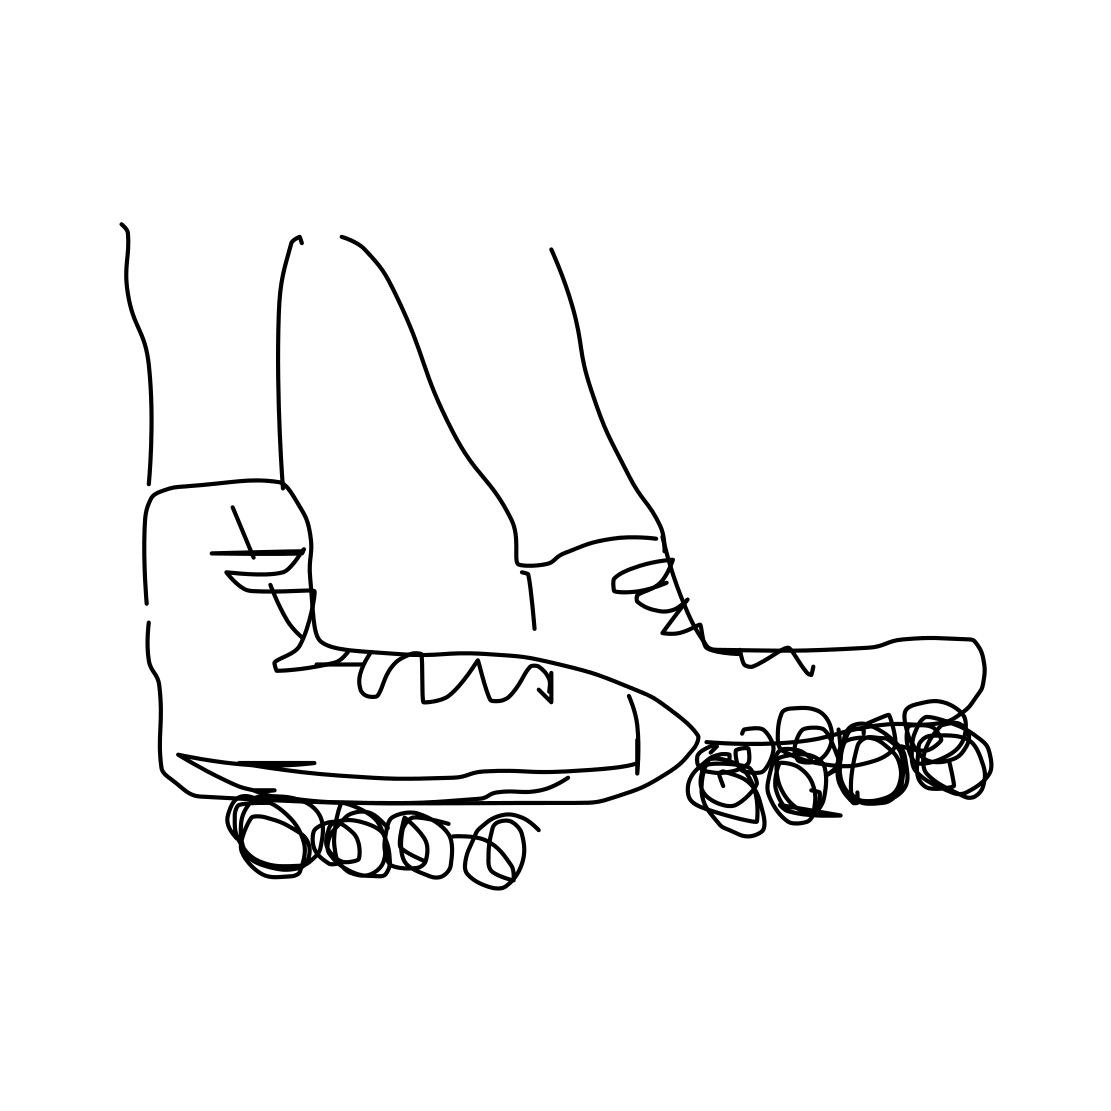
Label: rollerblades